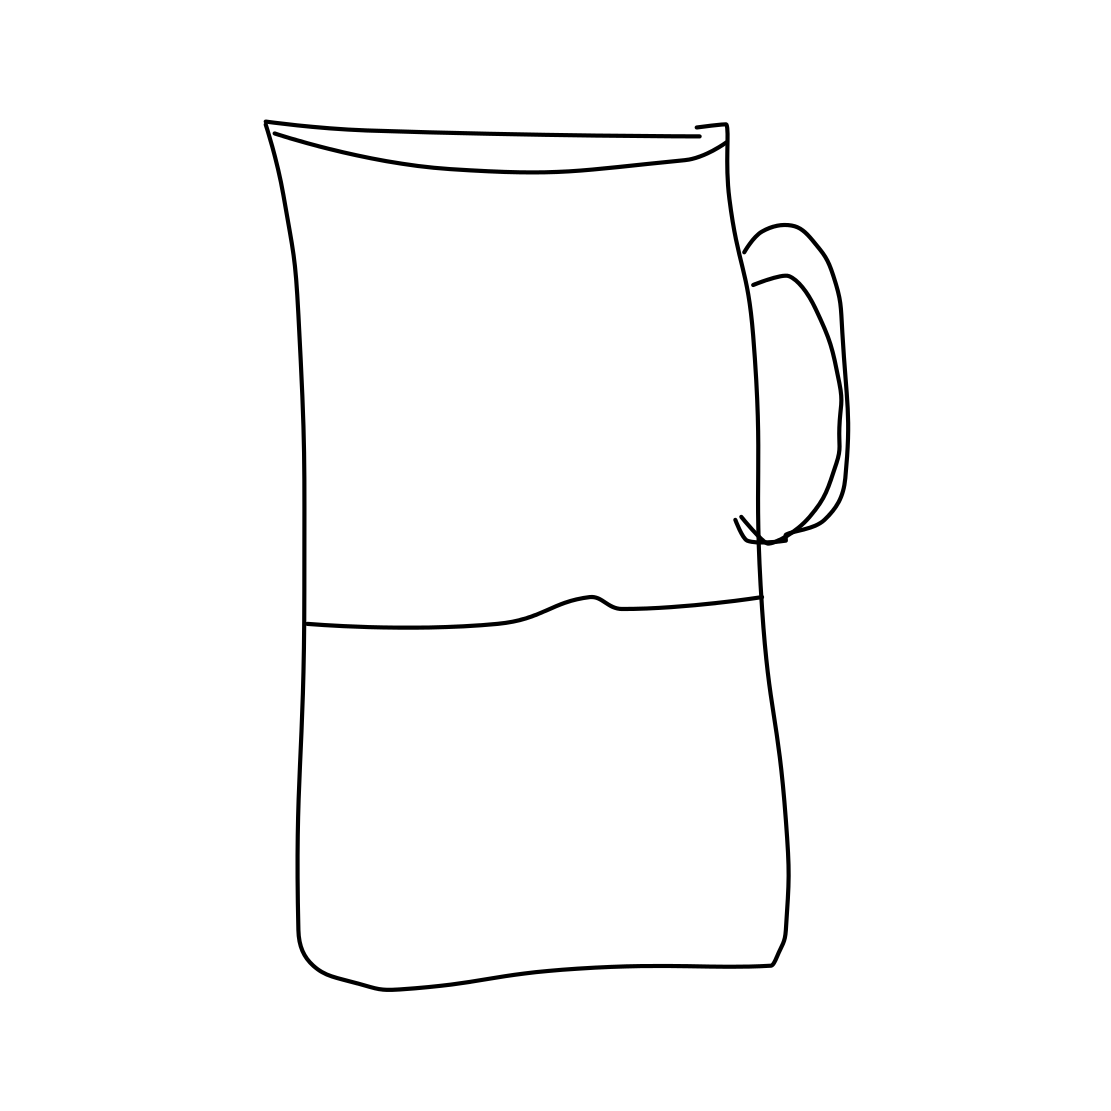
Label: beer-mug